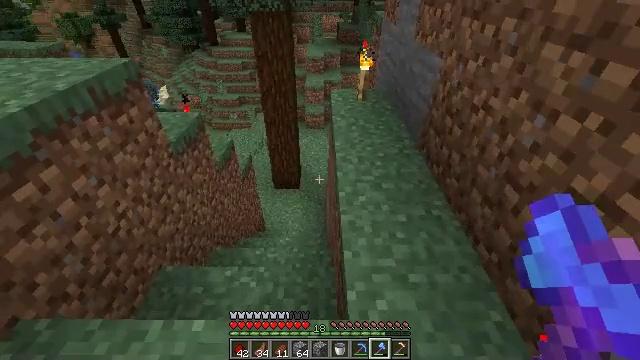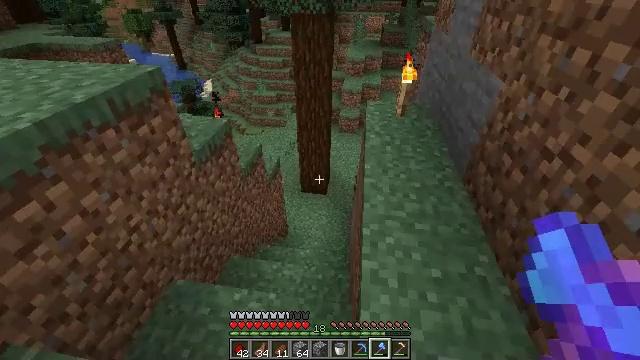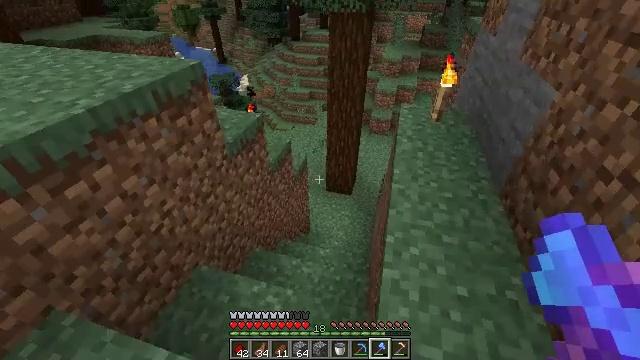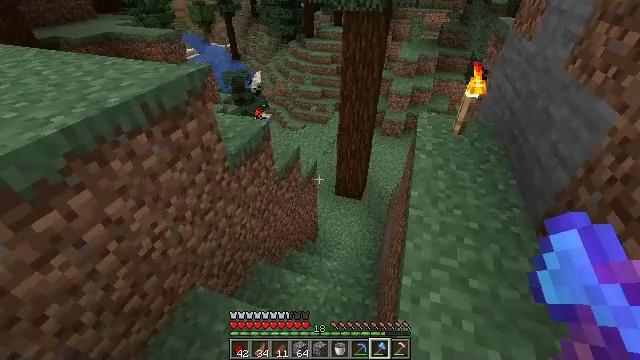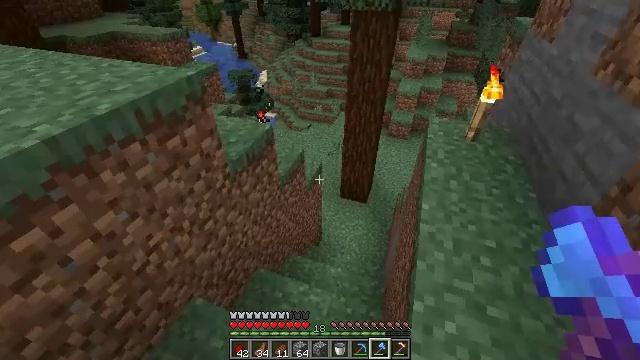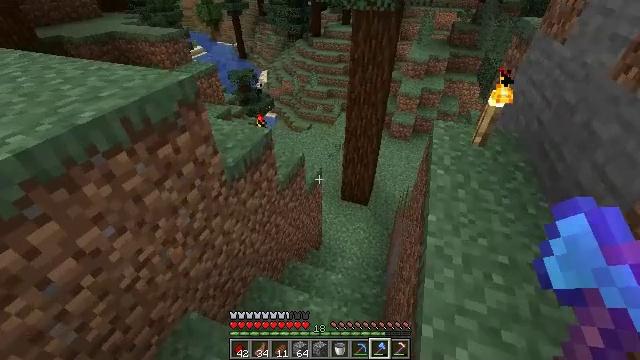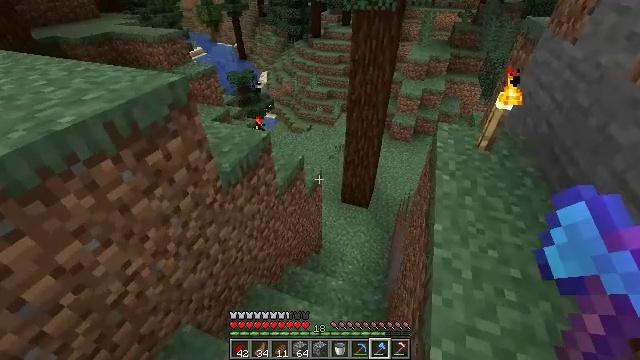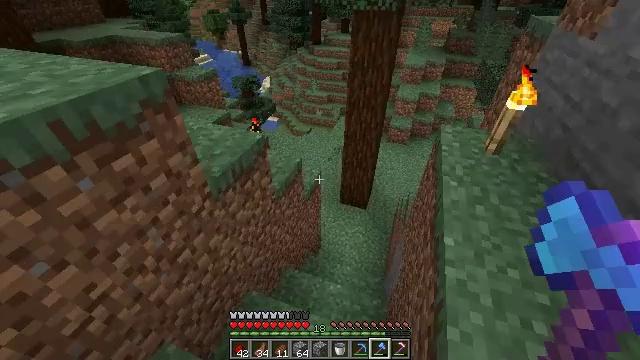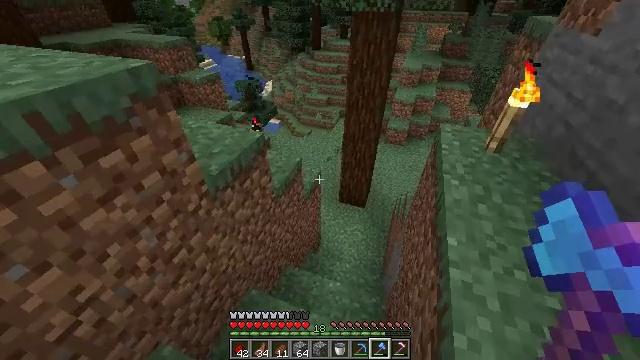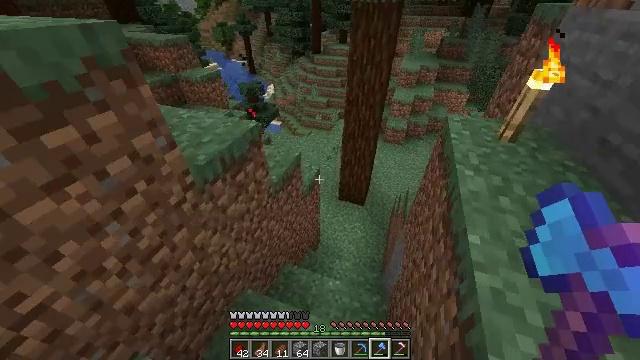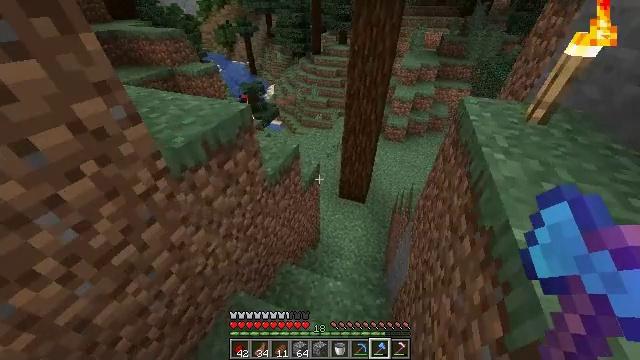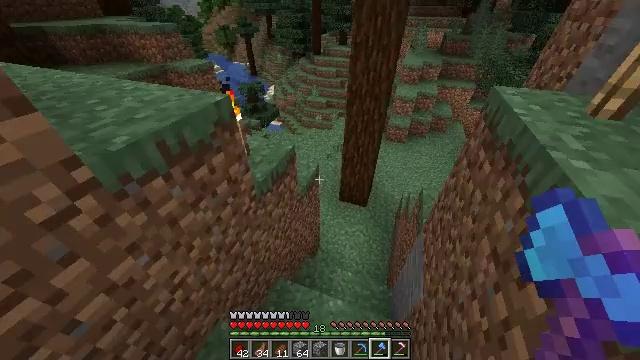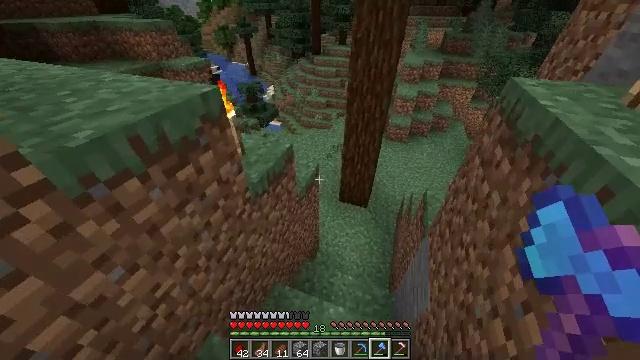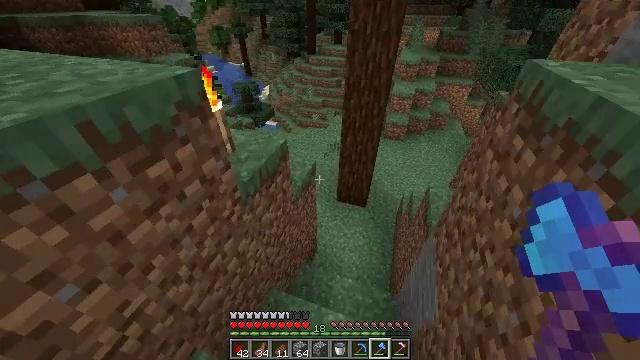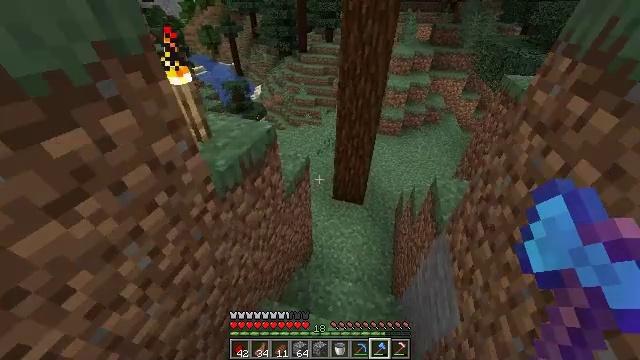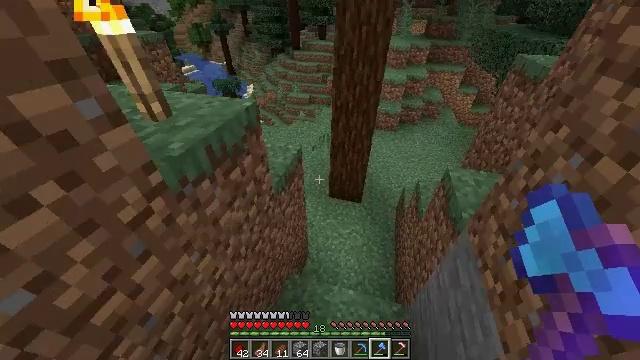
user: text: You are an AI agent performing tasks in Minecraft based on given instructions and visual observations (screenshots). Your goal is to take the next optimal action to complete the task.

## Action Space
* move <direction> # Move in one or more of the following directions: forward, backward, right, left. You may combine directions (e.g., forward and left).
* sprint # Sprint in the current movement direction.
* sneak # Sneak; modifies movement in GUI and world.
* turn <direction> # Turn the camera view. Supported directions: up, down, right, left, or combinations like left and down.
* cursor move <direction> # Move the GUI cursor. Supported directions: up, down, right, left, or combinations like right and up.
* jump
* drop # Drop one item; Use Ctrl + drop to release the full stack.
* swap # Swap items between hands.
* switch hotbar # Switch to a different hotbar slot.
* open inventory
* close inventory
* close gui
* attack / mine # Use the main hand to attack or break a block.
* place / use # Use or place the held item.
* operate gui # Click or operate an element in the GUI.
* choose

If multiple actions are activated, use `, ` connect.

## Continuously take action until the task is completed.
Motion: motion action
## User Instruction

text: Destroy the wheat to collect it.
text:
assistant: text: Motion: move forward, turn left
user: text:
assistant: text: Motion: move forward, turn left
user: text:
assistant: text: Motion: move forward, turn left
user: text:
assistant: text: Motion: move forward, turn left
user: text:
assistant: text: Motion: move forward
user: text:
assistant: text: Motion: move forward, sprint
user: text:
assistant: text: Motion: move forward, sprint
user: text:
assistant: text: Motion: move forward, sprint
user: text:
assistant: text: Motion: move forward, sprint
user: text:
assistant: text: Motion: move forward, sprint
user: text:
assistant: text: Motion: move forward
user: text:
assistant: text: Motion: move forward
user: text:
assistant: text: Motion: move forward, turn right
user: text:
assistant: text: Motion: move forward, turn right
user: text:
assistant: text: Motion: move forward, turn right
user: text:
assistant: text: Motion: move forward, turn right
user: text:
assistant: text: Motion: move forward, turn right
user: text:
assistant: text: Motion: move forward, turn right
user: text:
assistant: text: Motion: move forward, turn right
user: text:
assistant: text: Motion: move forward, sprint, turn right
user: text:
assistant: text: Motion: move forward, sprint, turn right and up
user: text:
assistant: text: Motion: move forward, sprint, turn right and up
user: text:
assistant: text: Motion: move forward, sprint, turn right and up
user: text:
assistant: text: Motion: move forward, sprint, turn right and up
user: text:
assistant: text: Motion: move forward, sprint, turn right and up
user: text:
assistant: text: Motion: move forward
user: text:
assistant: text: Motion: move forward, turn right and up
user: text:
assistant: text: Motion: move forward, turn right and up
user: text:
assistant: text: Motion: move forward, turn right and up
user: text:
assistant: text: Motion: move forward, turn right and up